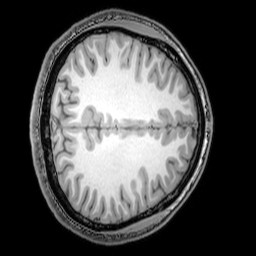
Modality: T1w
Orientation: axial
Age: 23
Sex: male
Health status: healthy
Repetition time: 0.081 s
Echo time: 0.037 s